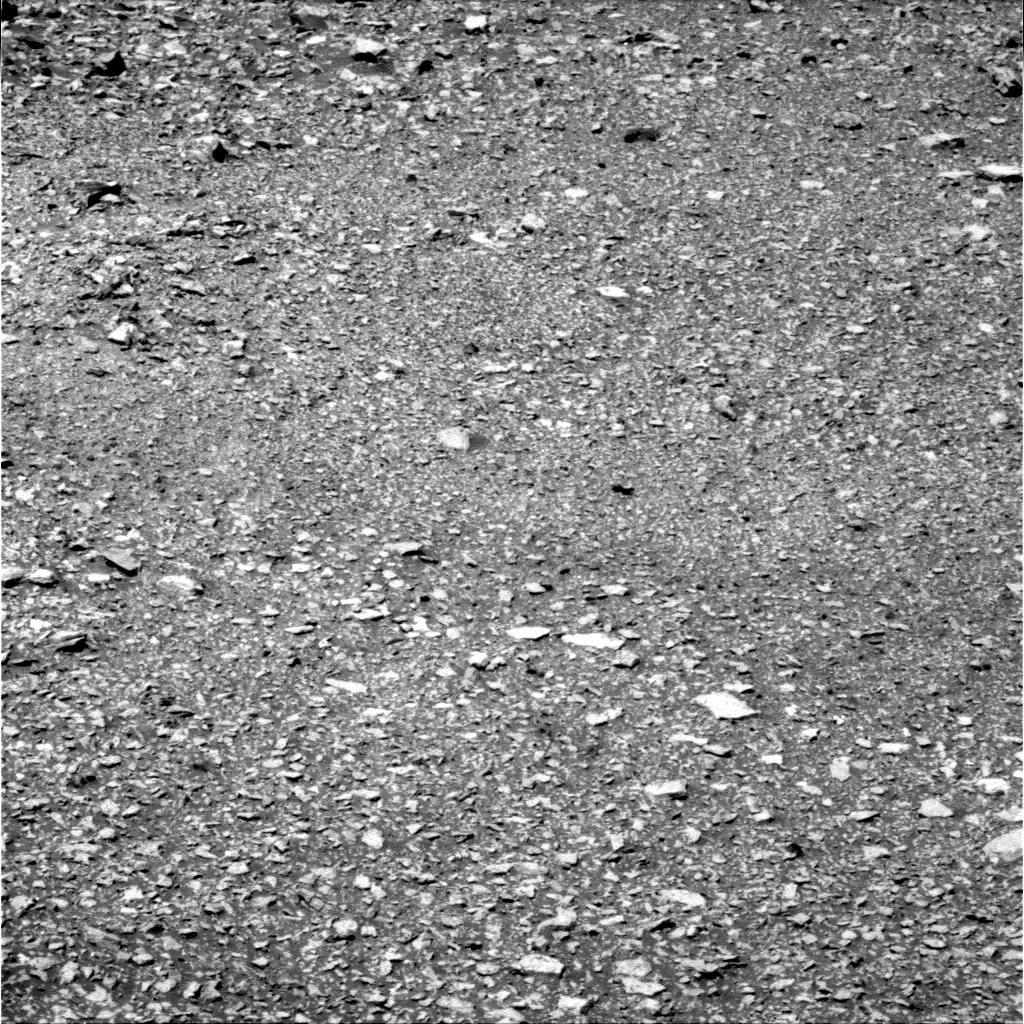
Terrain classes present: Bedrock, Gravel / Sand / Soil, Rock, Shadow